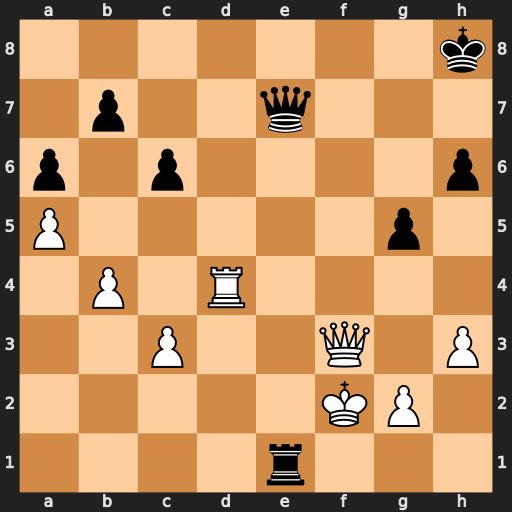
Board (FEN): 7k/1p2q3/p1p4p/P5p1/1P1R4/2P2Q1P/5KP1/4r3
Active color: w
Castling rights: -
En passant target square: -
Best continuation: Qd3 Re6 Rd8+